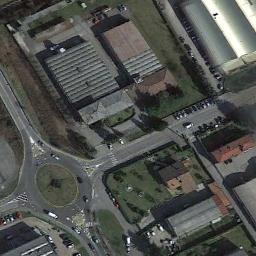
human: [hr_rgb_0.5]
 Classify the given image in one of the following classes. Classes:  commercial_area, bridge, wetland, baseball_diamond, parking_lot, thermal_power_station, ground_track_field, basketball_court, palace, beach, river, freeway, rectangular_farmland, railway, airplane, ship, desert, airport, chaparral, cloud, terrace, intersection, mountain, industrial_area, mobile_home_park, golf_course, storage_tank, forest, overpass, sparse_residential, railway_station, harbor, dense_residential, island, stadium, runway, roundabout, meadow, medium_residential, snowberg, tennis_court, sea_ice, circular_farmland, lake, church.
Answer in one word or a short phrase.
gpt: roundabout